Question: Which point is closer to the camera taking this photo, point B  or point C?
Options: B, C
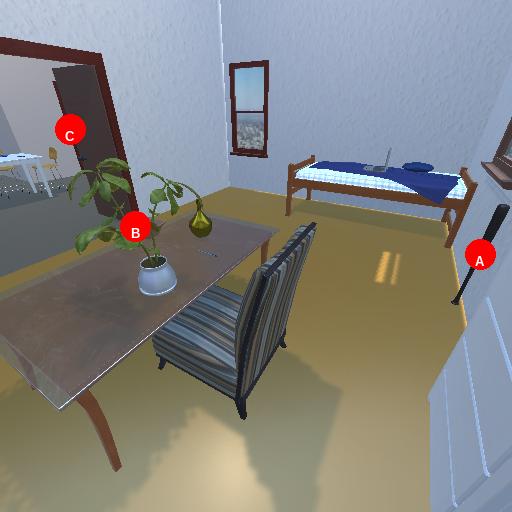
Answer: B